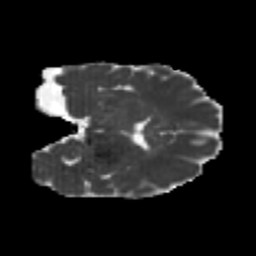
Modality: MD
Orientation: coronal
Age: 20
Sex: female
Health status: healthy
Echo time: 0.074 s